Question: I'm testing an API I build locally with a local install of wordpress.
My API path is something like:
'http://local.web.tt.com:8615/api/product'
With my Node server running it displays this in the browser when you go to that link (mongodb collections object]:
'''
[
{
"_id":"54bd5fbb646174009a450001",
"productname":"Product 1",
"overview":"Overview Title",
"benefits":
[
"List item 1",
"List item 2",
"List item 3"
]
}
]
'''
'''
add_shortcode('product', function($atts, $content) {
$service_url = 'http://local.web.tt.com:8615/api/product';
$data = json_decode($service_url, true);
return $data;
});
'''
Basically nothing shows up on the page when I add '[product]' in a blog post. The shortcode does work if I return just a simple string.
I also just tried this:
'''
add_shortcode('product', function($data) {
$service_url = 'http://local.web.tt.com:8615/api/product';
$get = file_get_contents($service_url);
$data = json_decode($get, true);
return $data;
});
'''
However that just spits out 'Array' into the spot where the shortcode goes:

What I'm trying to do is capture the strings in each of those keys of the JSON object, then nicely display them with HTML & CSS. ie: The Benefits 'array' items will show up as bullet points.
Basically something like this:
'''
$content .='
<h2>$data.overview</h2>
<ul>
<li>$data.benefits[0]
<li>$data.benefits[1]'
return $content;
'''
---
Any idea what I'm missing? Thanks in advance!
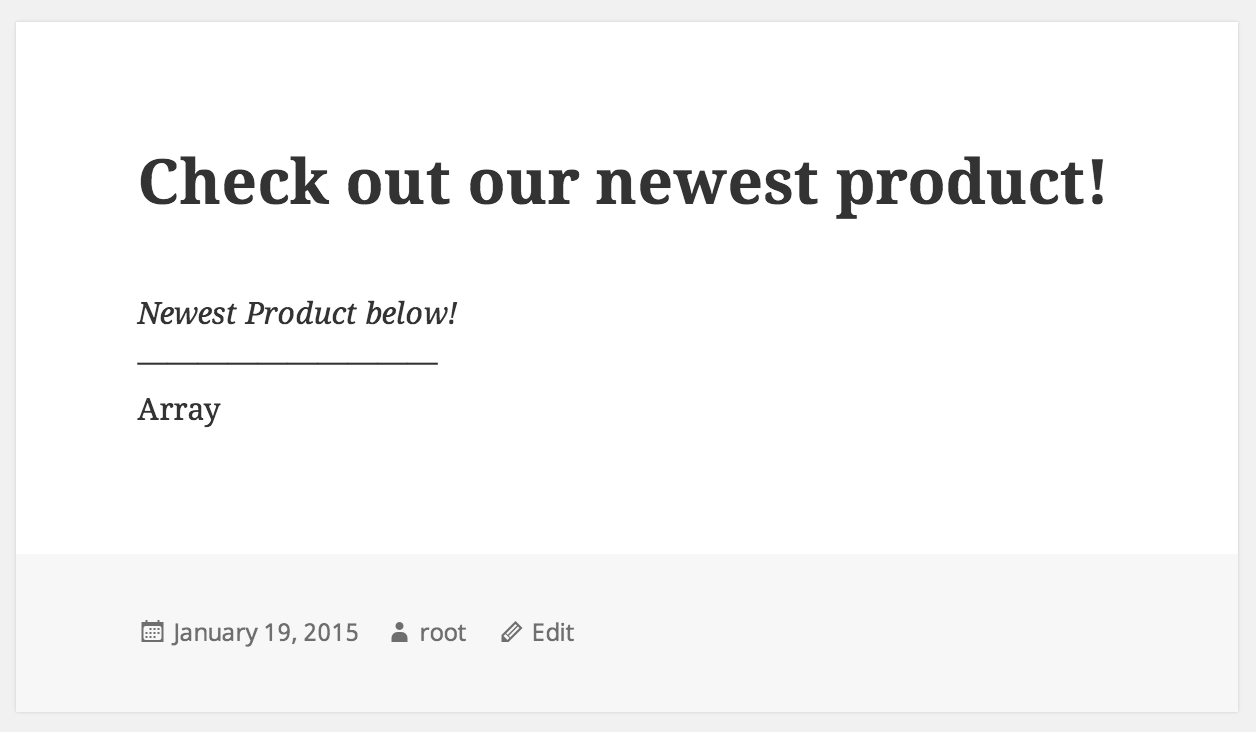
Answer: '''
{
"_id": "84b7e4c7946174009a1f0000",
"name": "Name of product",
"overview": "Long blah blah blah blah here...",
"benefits": [
"List item 1",
"List item 2",
"List item 3",
"List item 4"
]
}
'''
fix your json to have quotes for keys
'''
$service_url = 'http://local.web.tt.com:8615/api/product';
$get = file_get_contents($service_url);
$data = json_decode($get, true);
return $data;
'''
Also, why are you returning the array ?